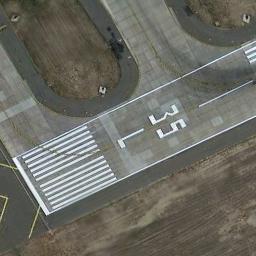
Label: runway